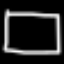
Label: square